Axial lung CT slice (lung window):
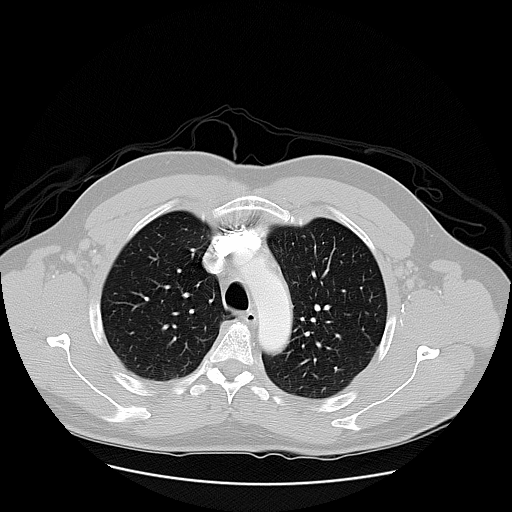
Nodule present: no